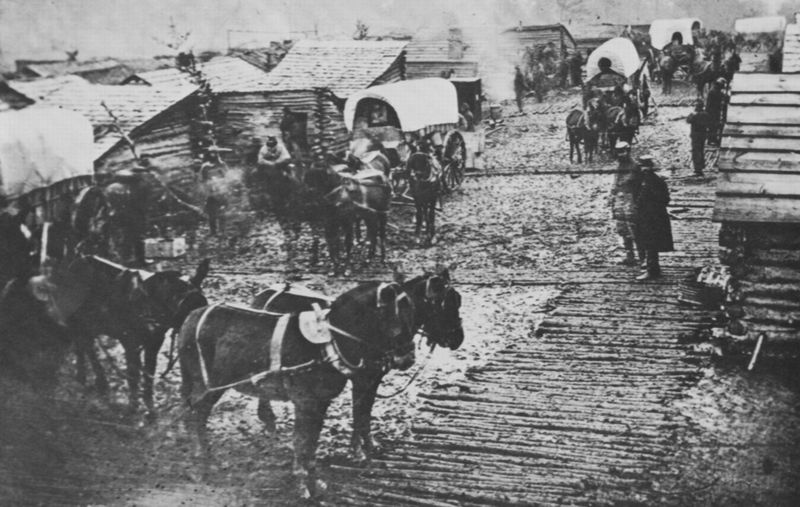
Titel: Lager der Unionskräfte bei Centerville, Virginia
Künstler: Mathew B. Brady
Schlagwörter: feuer, mann, wasser, weiß, menschen, grau, holz, hut, köpfe, männer, schwarz, straße, gebäude, schnee, weg, wiese, arm, feld, häuser, kalt, nass, hütte, rauch, wege, decke, front, bauern, esel, karren, pferd, pferde, räder, hufe, sattel, zaumzeug, zügel, holzplanken, acker, russland, transport, dächer, hütten, weis, winter, amerika, kutsche, kutschen, platz, vogelperspektive, arbeiter, rad, wagen, dampf, krieg, planken, stämme, wild, soldaten, bohlen, warten, flucht, aufsicht, foto, fotografie, regen, kälte, geschirr, schwarz-weiß, soldat, mäntel, wägen, schlamm, maultier, photo, weß, helme, grad, halfter, zaum, planwagen, alaska, usa, maulesel, westen, armut, gespann, fotographie, zelt, lager, fuhrwerk, holzdach, matsch, pferdewagen, planen, holzhütten, cowboys, mine, ländliches leben, baracken, wilder westen, pioniere, gespanne, texas, western, wilder, minenarbeiter, gründer, perdegespan, perdegespann, 20. jahrhundert, fußbretter, olanwagen, forstwirschaft